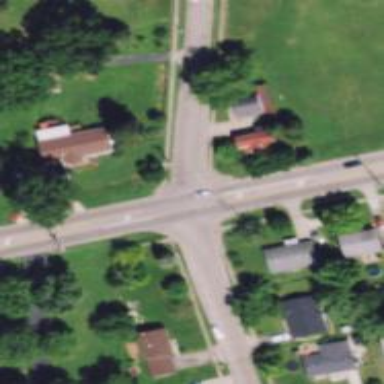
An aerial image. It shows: Road with stop sign.